Question: I have a stacked bar chart of proportional data made with ggplot. I'd like to add the counts contributing to those proportions.
A subset of my data:
'''
dput(sus_dev_data)
structure(list(individual_code = structure(c(9L, 10L, 7L, 6L,
8L, 1L, 4L, 3L, 2L, 25L, 23L, 21L, 22L, 24L, 20L, 16L, 17L, 19L,
29L, 30L, 26L, 28L, 15L, 13L, 14L, 12L, 11L), .Label = c("D5WMA-113",
"D5WMA-133", "D5WMA-136", "D5WMA-137", "D5WMA-141", "D6UIC-109",
"D6UIC-72", "D6UIC-87", "D6UIC-89", "D6UIC-97", "S6WMA-806",
"S6WMA-810", "S6WMA-811", "S6WMA-815", "S6WMA-820", "S6WMA-859",
"S6WMA-863", "S6WMA-866", "S6WMA-875", "S6WMA-876", "S7UIC-1202",
"S7UIC-1215", "S7UIC-1250", "S7UIC-1252", "S7UIC-1253", "S7UIC-709",
"S7UIC-724", "S7UIC-780", "S7UIC-827", "S7UIC-840"), class = "factor"),
population = structure(c(1L, 1L, 1L, 1L, 1L, 2L, 2L, 2L,
2L, 1L, 1L, 1L, 1L, 1L, 2L, 2L, 2L, 2L, 1L, 1L, 1L, 1L, 2L,
2L, 2L, 2L, 2L), .Label = c("UIC", "WMA"), class = "factor"),
time_point = structure(c(1L, 1L, 1L, 1L, 1L, 1L, 1L, 1L,
1L, 2L, 2L, 2L, 2L, 2L, 2L, 2L, 2L, 2L, 3L, 3L, 3L, 3L, 3L,
3L, 3L, 3L, 3L), .Label = c("3", "8", "12"), class = "factor"),
days_to_feeding = c(3L, 3L, 4L, 3L, 5L, 4L, 3L, 4L, 5L, 4L,
3L, 3L, 3L, 3L, 3L, 3L, 3L, 3L, 3L, 3L, 3L, 3L, 3L, 3L, 3L,
3L, 4L), chill_number = structure(c(2L, 2L, 2L, 2L, 2L, 2L,
2L, 2L, 1L, 1L, 1L, 1L, 1L, 1L, 1L, 1L, 1L, 2L, 1L, 1L, 1L,
1L, 1L, 1L, 1L, 1L, 1L), .Label = c("1", "2"), class = "factor"),
days_to_pupation = c(135L, 142L, 143L, 155L, 149L, 159L,
153L, 171L, 9L, 67L, 53L, 49L, 72L, 67L, 55L, 64L, 60L, 122L,
53L, 51L, 49L, 53L, 50L, 56L, 44L, 47L, 60L)), row.names = c(1L,
2L, 3L, 4L, 5L, 6L, 8L, 9L, 10L, 11L, 12L, 13L, 14L, 15L, 16L,
17L, 18L, 20L, 21L, 22L, 23L, 24L, 26L, 27L, 28L, 29L, 30L), class = "data.frame")
'''
My current ggplot code:
'''
(prop_plot <- ggplot(sus_dev_data, aes(x = time_point, fill = chill_number)) +
Alex_Theme +
geom_bar(position = "fill", color = "black") +
scale_fill_manual(values = c("grey90", "white")) +
scale_x_discrete(labels=c("3" = "13", "8" = "18",
"12" = "22")) +
labs(y = 'Proportion pupated after 79 days', x = 'Weeks post-hatch')
)
'''

Now I'd like to add the counts contributing to those proportions. All options that I've tried either pin the values at the top of the plot or I get errors. I've been following this similar thread (<URL>, but none of those options are working for me.
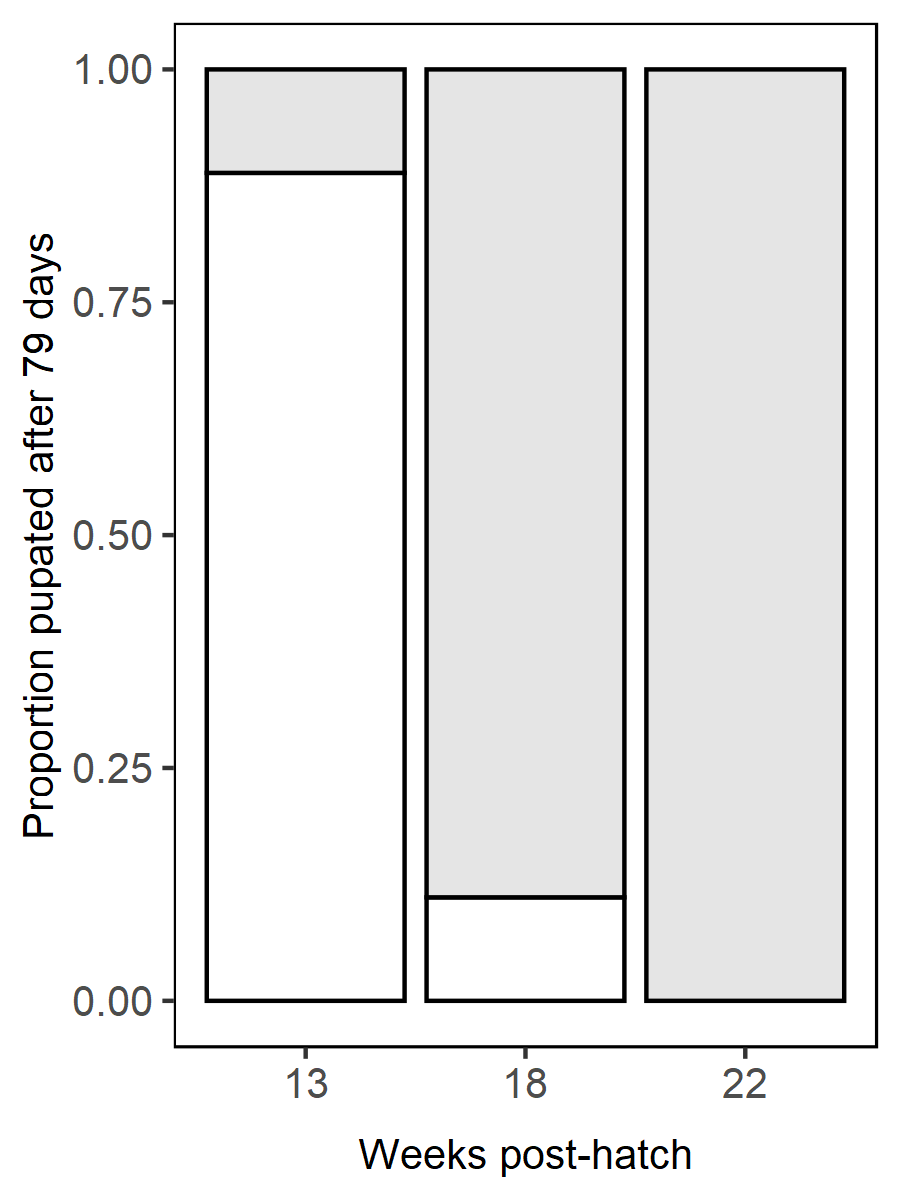
Answer: you can try to calculate the data before plotting
'''
library(tidyverse)
df %>%
group_by(time_point) %>%
count(chill_number) %>%
mutate(perc = n/sum(n)) %>%
ggplot(aes(time_point, perc, fill =chill_number)) +
geom_col(position = position_stack()) +
geom_text(aes(label = n), position = position_stack(vjust =0.5), size =12)
'''
<URL>
or try
'''
ggplot(df, aes(x = time_point, y = (..count..)/sum(..count..), fill = chill_number)) +
geom_bar() +
stat_count(geom = "text", aes(label = ..count..), position = position_stack(vjust =0.5))
'''